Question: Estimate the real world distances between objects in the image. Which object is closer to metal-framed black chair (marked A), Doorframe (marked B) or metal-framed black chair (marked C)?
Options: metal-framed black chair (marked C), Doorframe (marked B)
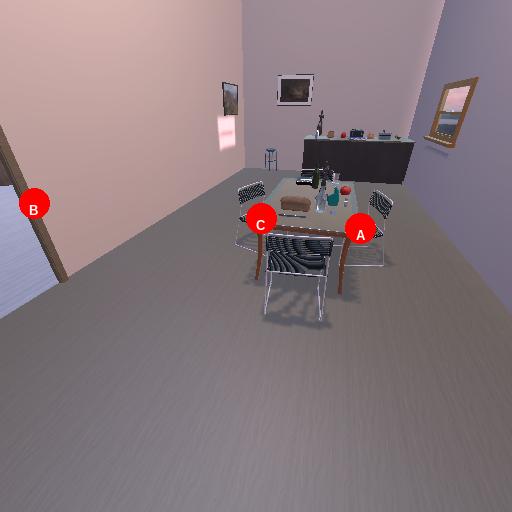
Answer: metal-framed black chair (marked C)